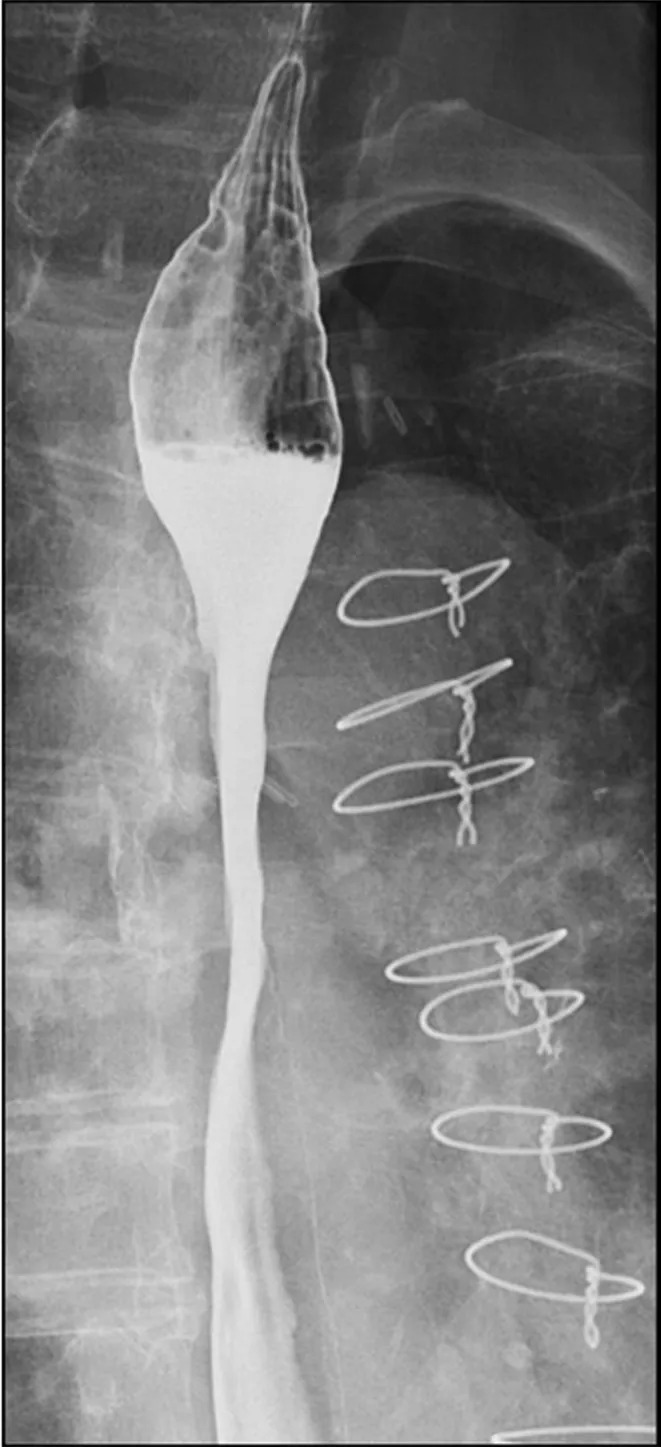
Follow-up esophagography after 4 weeks showing resolution of the esophagomediastinal fistula.
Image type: radiology (x_ray)